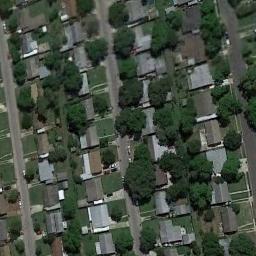
Label: residential